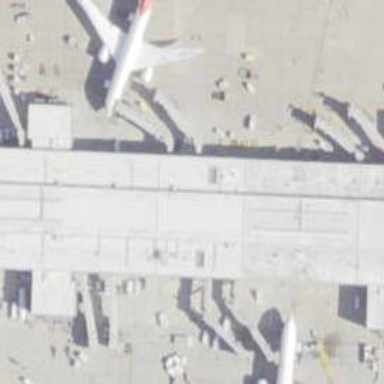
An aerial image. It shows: Airport gate.